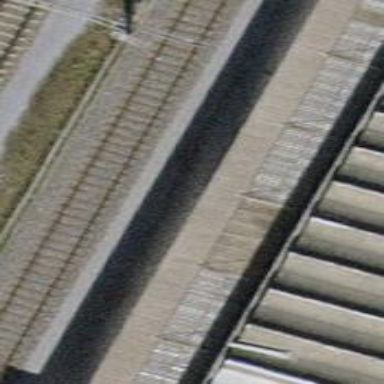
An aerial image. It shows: Abandoned railway yard with one track.